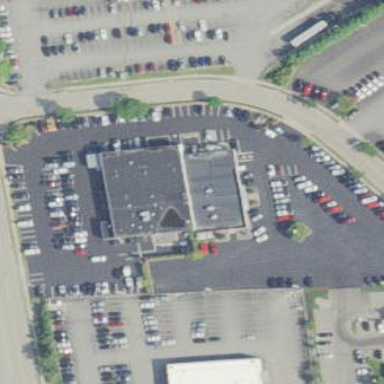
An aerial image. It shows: Car shop building.